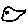
Label: fish